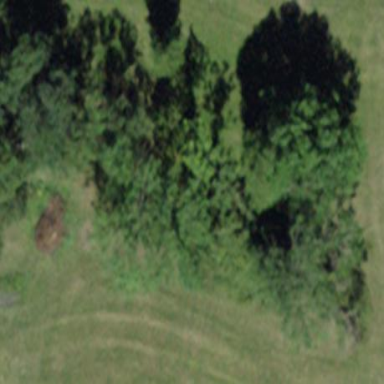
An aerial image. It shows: Forest area.